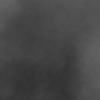
Label: dusty